Question: I have a dataset with one of it's fields named '"Reviewed"'.
This dataset is popualted and below picture show it's data:

Now Im trying to show this dataset inside a DataGrid :
'''
<ASP:TemplateColumn HeaderText="Reviewed" HeaderStyle-HorizontalAlign="center" HeaderStyle-Wrap="True">
<ItemStyle Wrap="false" HorizontalAlign="center" />
<ItemTemplate>
<ASP:Checkbox Checked='<%# DataBinder.Eval(Container.DataItem, "Reviewed") %>' runat="server" ID="Label22" />
</ItemTemplate>
<EditItemTemplate>
<Asp:Checkbox id="Textbox5" width="40" Checked='<%# DataBinder.Eval(Container.DataItem, "Reviewed") %>' runat="server" />
</EditItemTemplate>
</ASP:TemplateColumn>
'''
I get the following Error:
>
What I am doing wrong? Question is where DBNull comes from?
================================
Update:
Thanks for the nice answers. My main point of confusion was "STUPID" XML visualizer was wrongly showing Reviewed field as checked(as you see in the picture above). I checked the values in the dataset itself and realized all are indeed DBNUll.
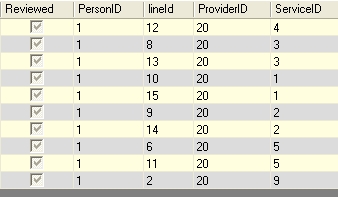
Answer: It means that some of your data coming from database is null. You need to check for that before assigning.You might want to assign a default value Like.
'''
iif((DataBinder.Eval(Container.DataItem, "Reviewed") is DbNull.Value),false, DataBinder.Eval(Container.DataItem, "Reviewed")))
'''
You can also create a method that checks for both DBNULL and null values and returns you the appropriate value. like (it may have syntax error that you can correct)
'''
<Asp:Checkbox id="Textbox5" width="40" Checked='<%# YourMethod(Eval("Reviewed")) %>' runat="server" />
'''